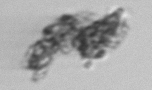
Label: detritus